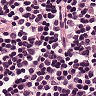
Metastatic tissue present: no